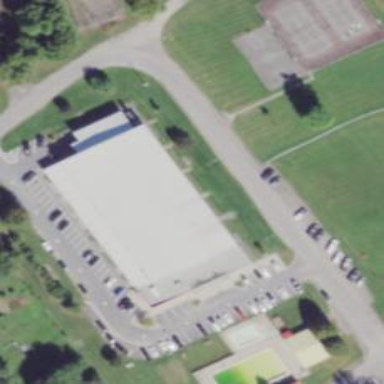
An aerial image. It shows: Public building hosting ice rink for playing ice hockey.